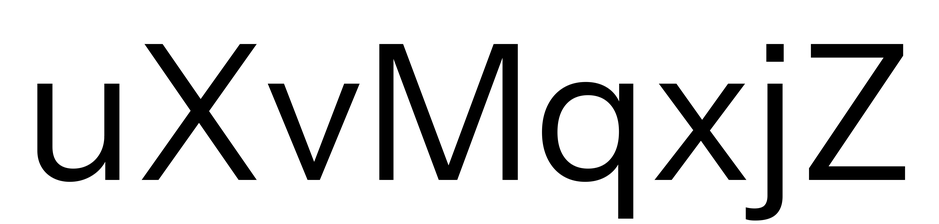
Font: InstrumentSans_Regular